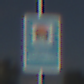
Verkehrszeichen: Wasserschutzgebiet
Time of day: MorningAfternoon
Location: Outdoor (Nature)
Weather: PartlyCloudy
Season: NotSpecified
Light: Natural